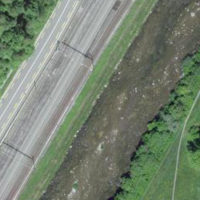
EUNIS habitat code: 15
Species observed at this site:
Cinclus cinclus